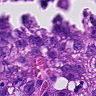
Metastatic tissue present: yes